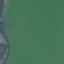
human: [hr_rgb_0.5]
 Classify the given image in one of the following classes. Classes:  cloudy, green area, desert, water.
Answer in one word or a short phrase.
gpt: water